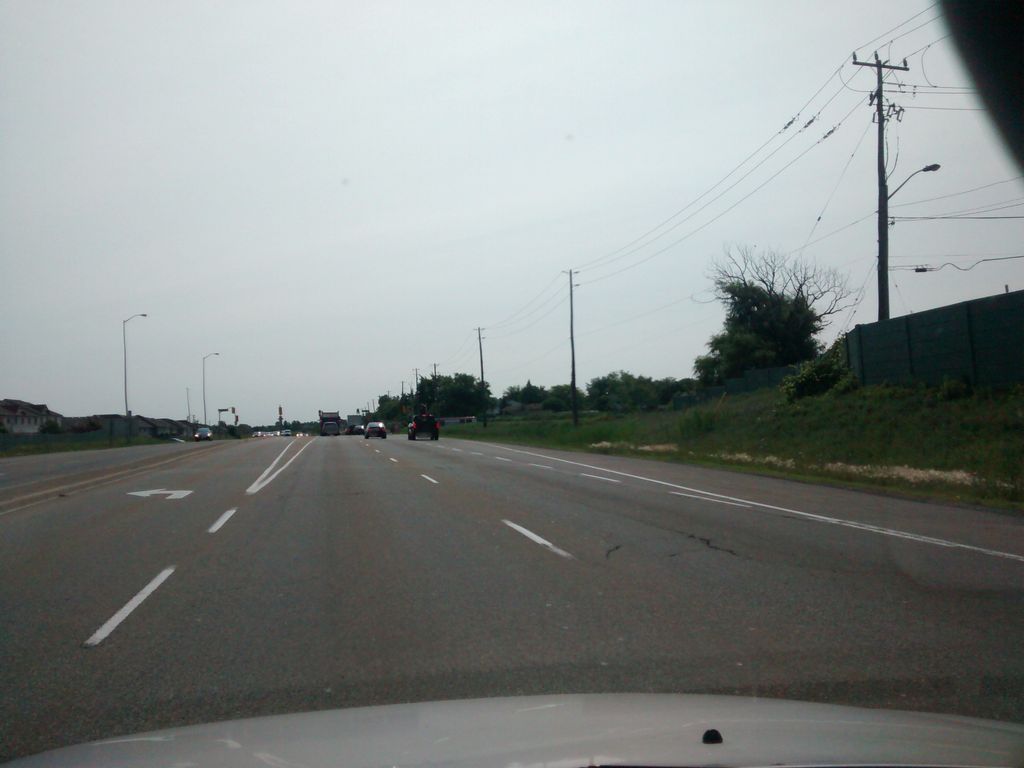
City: hamilton